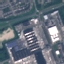
Land use / land cover: Industrial